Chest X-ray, PA view. Patient: 32 years old, sex F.
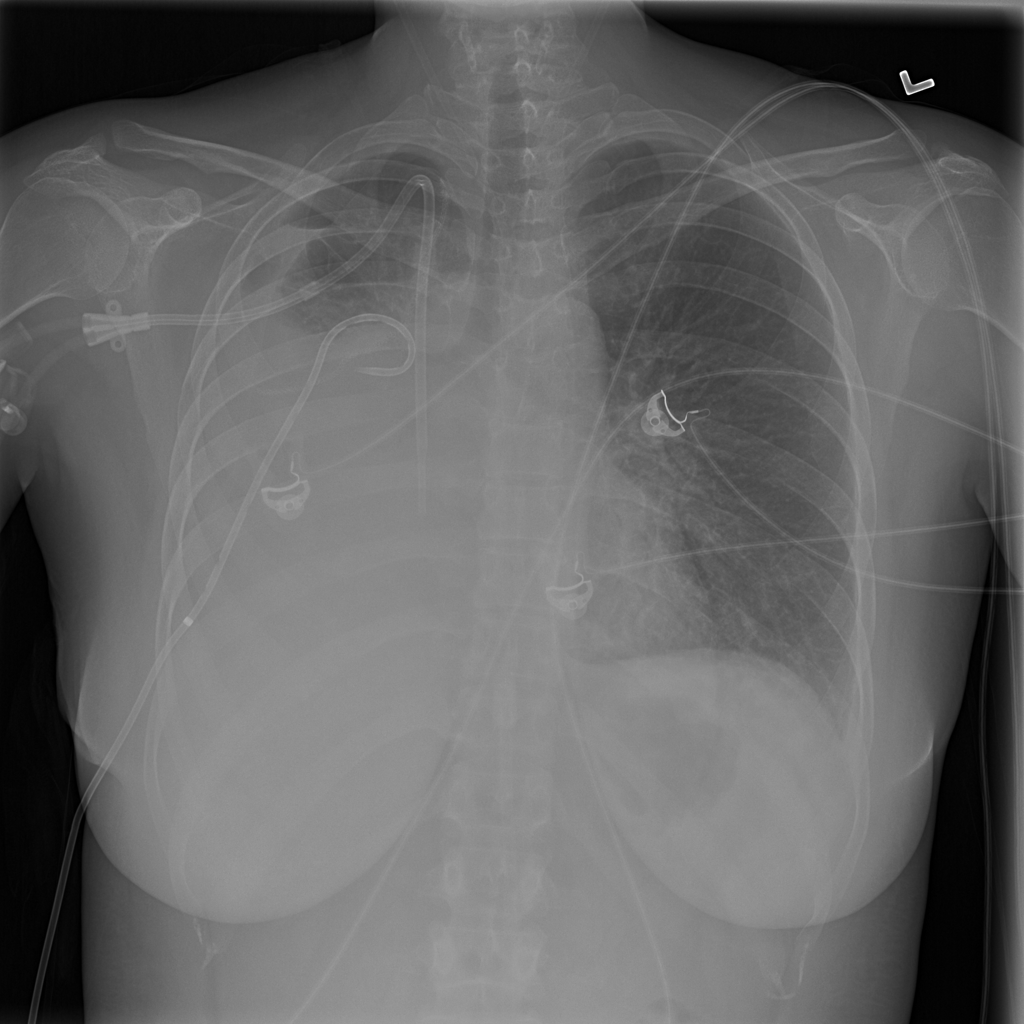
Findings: Effusion